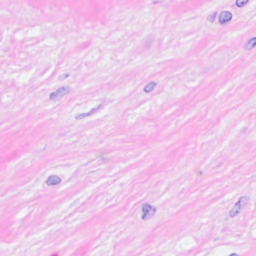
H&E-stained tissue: Breast